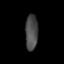
Tissue: skin
Cell type: Fibroblasts
Senescence score: 0.6747
Nuclear area (px): 440
Mean DAPI intensity: 74.607